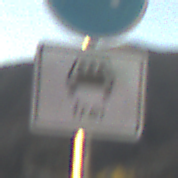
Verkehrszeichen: MehrfachbesetzePersonenkraftwagenFrei
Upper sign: Busssonderstreifen
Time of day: SunriseSunset
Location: Outdoor (Nature)
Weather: Clear
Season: NotSpecified
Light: Natural